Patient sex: M
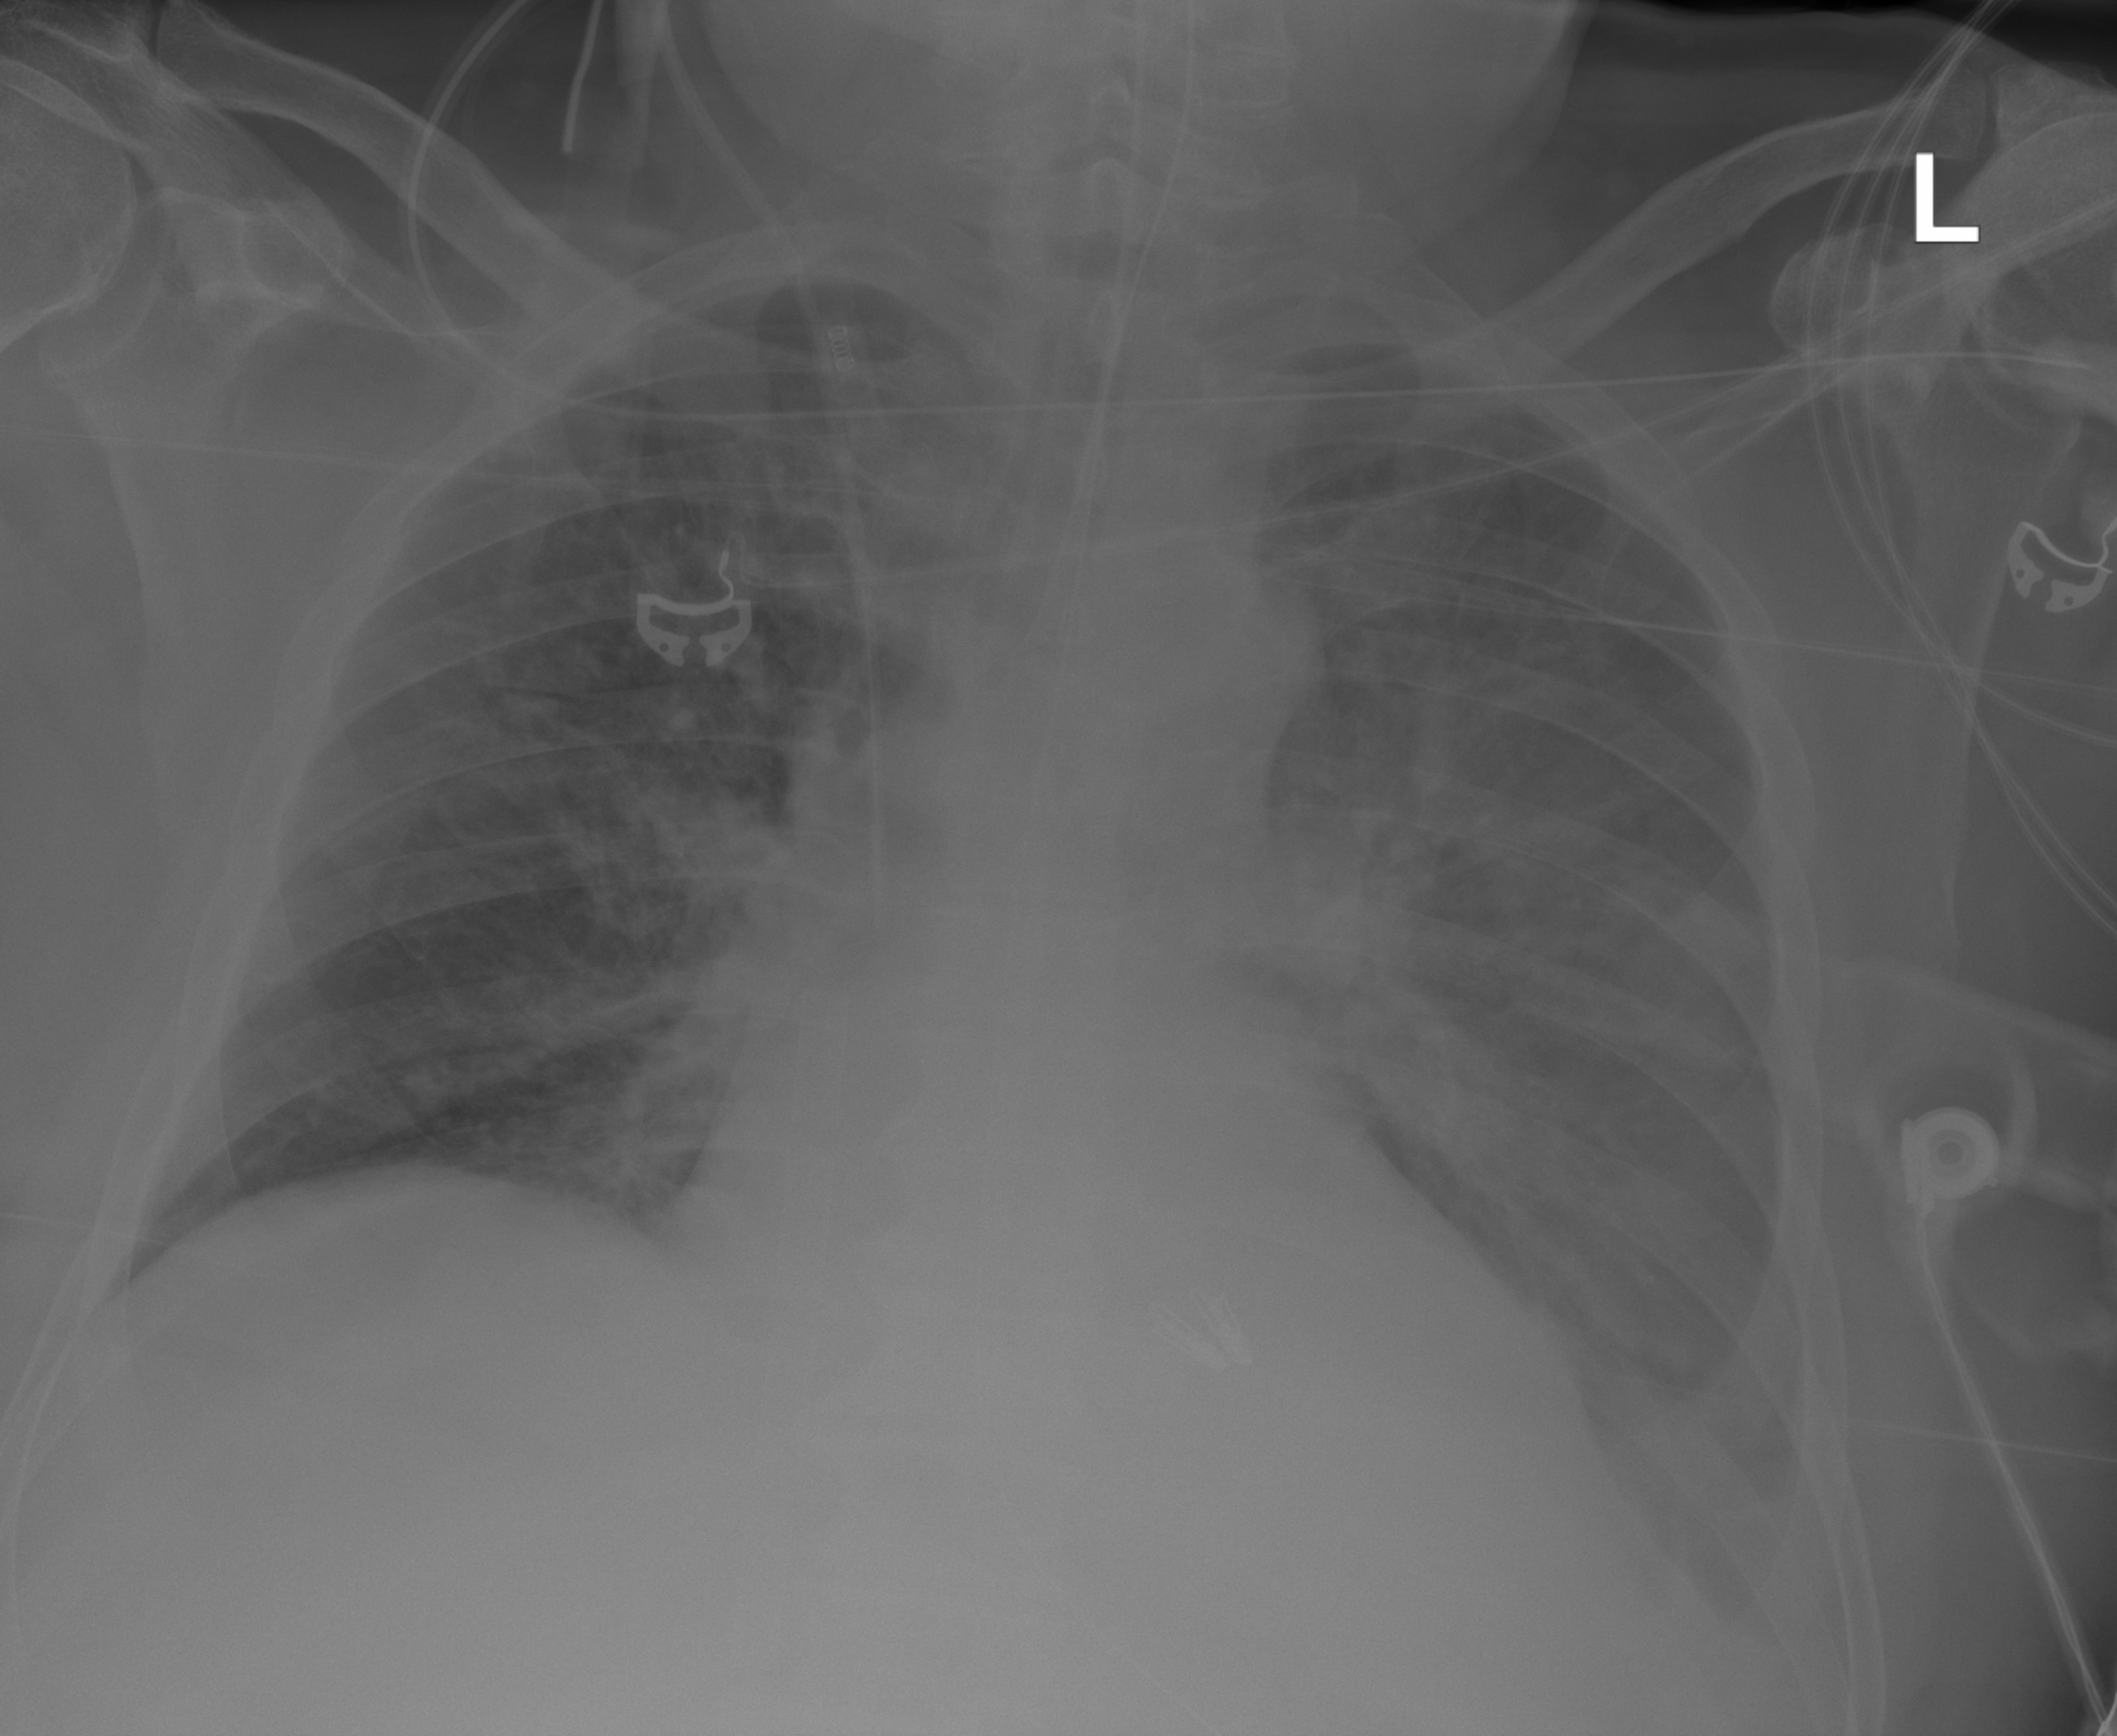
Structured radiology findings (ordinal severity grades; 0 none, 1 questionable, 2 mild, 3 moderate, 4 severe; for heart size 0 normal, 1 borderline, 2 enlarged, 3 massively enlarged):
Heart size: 1
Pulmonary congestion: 3
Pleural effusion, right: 0
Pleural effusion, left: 3
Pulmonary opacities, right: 2
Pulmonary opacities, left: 3
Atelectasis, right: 2
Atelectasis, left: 2